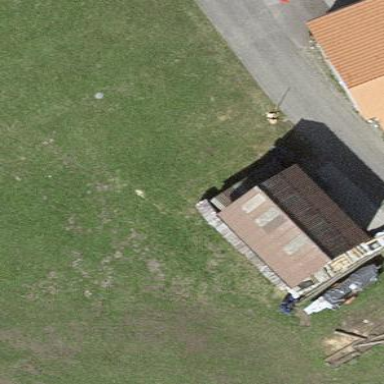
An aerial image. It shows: Farm auxiliary building.